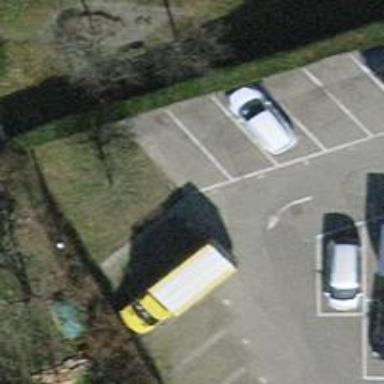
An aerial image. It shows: Parking aisle designated as service road.